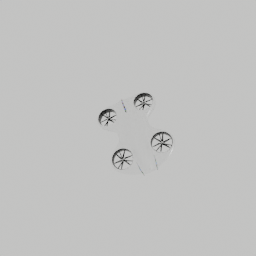
Label: mechanical